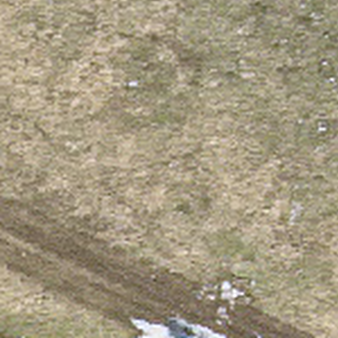
Label: other